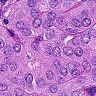
Metastatic tissue present: yes